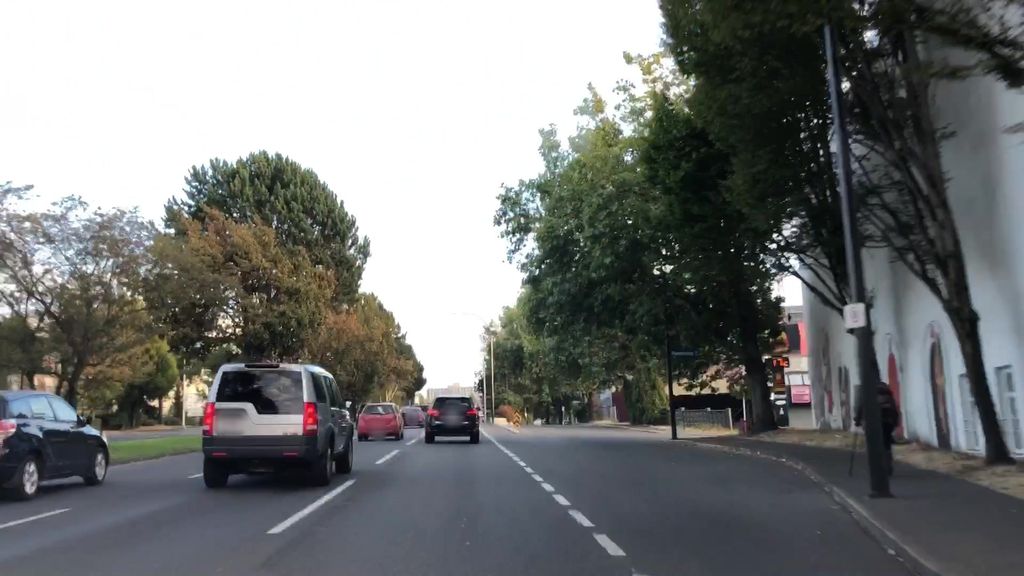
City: victoria